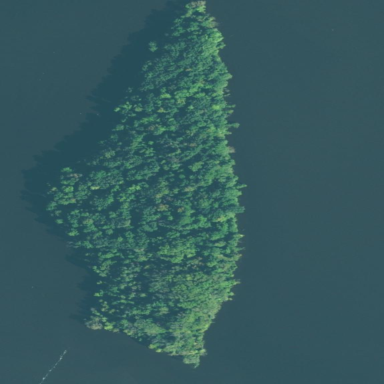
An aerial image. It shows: Image showing island.